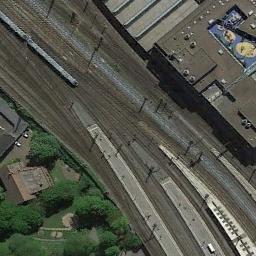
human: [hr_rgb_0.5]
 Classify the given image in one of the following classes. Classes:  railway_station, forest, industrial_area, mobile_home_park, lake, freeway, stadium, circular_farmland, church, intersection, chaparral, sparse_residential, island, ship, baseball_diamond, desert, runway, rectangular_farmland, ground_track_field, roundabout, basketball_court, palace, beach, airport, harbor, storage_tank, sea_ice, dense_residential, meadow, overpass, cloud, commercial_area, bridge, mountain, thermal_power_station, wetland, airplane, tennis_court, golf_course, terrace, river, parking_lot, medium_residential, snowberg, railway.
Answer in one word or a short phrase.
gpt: railway